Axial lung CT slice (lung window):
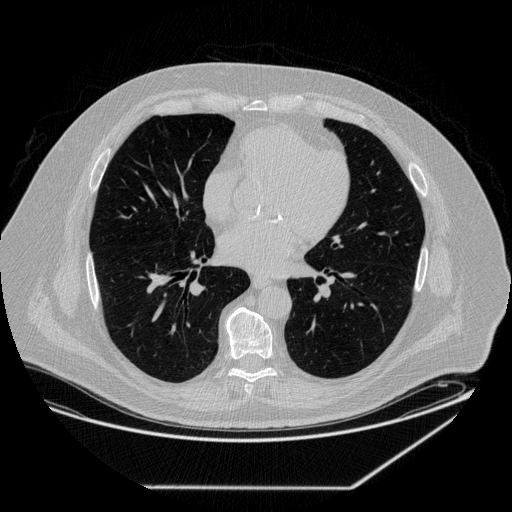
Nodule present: no